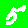
Digit: 5